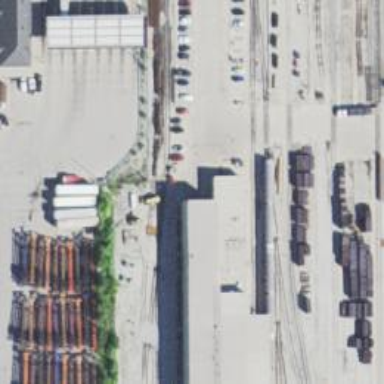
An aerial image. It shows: Electrified rail in service yard.